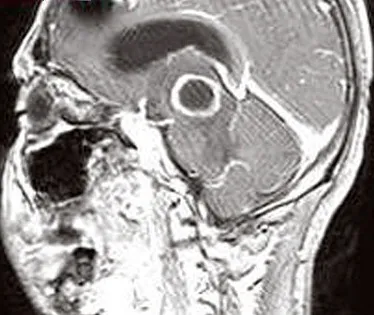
T1-weighted sagittal MR image with contrast showing a thalamic ring-enhancing lesion and artifact due to shrapnel in left frontal bone.
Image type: radiology (mri)